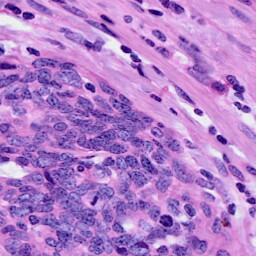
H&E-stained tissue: Cervix